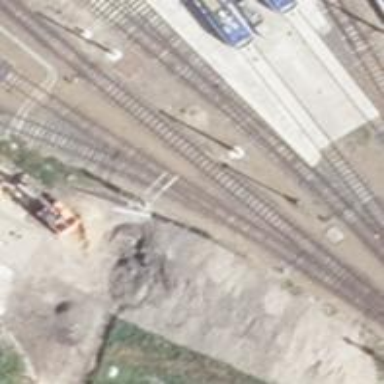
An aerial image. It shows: Railway switch.